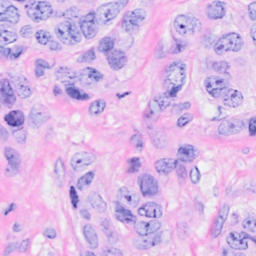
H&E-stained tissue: Breast